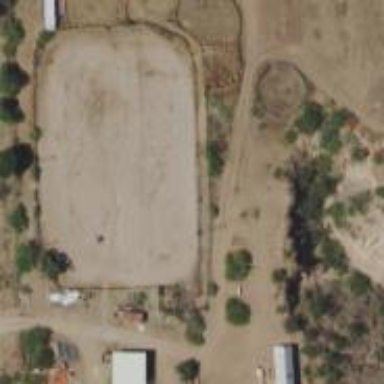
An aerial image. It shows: Rodeo pitch for leisure activities.